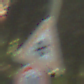
Verkehrszeichen: SchneeOderEisglaette
Zusatzzeichen unten: Geschwindigkeit100
Umgebung: Outdoor, Nature
Tageszeit: MorningAfternoon
Wetter: Clear
Licht: Natural
Jahreszeit: NotSpecified
Kontrast: LowContrast